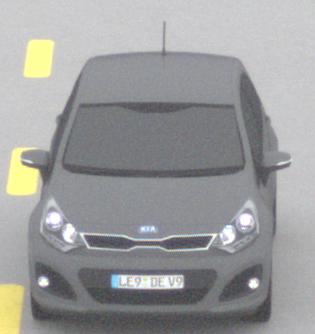
Make: KIA
Model: Rio 1.2
Detailed model: Rio (UB)
Model produced from: 2011/09
Model produced until: 2015/01
Doors: 3
Color: gray
Road condition: dry road
Daytime: morning or afternoon
Contrast: low contrast